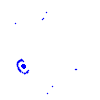
Particle: electron